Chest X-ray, PA view. Patient: 56 years old, sex F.
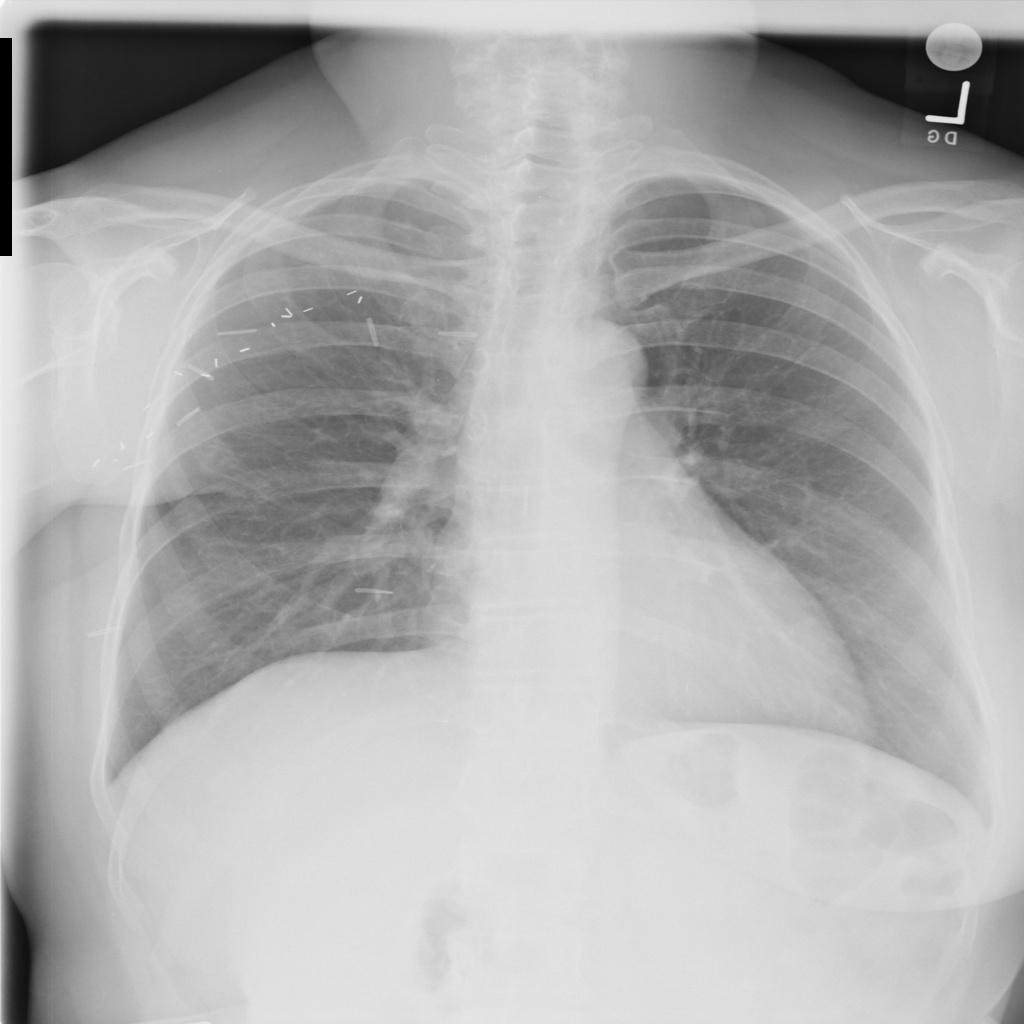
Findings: No Finding